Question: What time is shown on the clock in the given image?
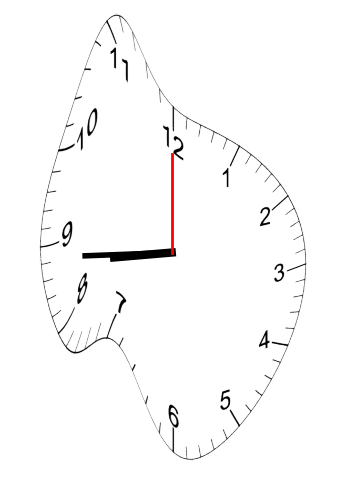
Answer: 08:44:00